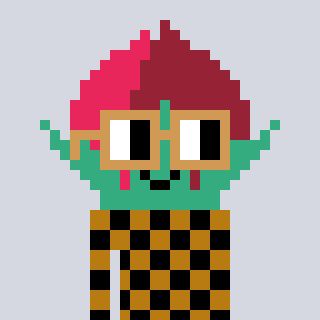
a pixel art character with square brown glasses, a rosebud-shaped head and a gold-colored body on a cool background